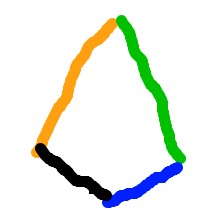
Shape: kite